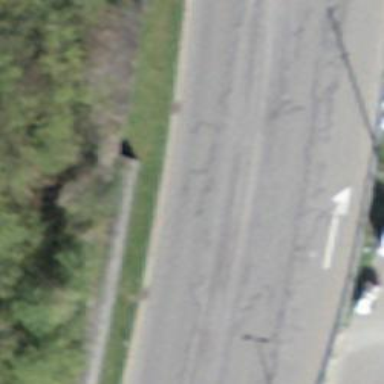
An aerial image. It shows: Secondary road with asphalt surface.